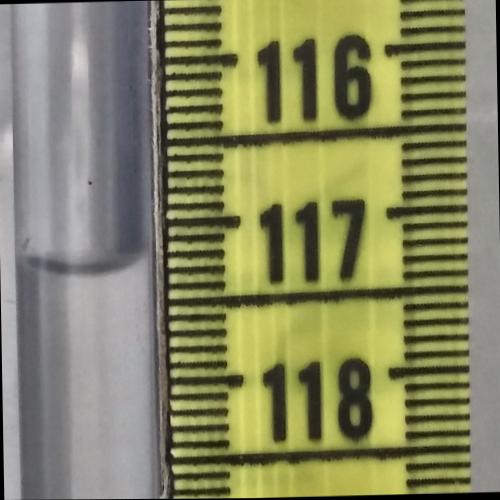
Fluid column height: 117.3 cm